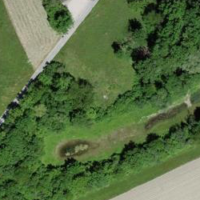
EUNIS habitat code: 41
Species observed at this site:
Cirsium vulgare